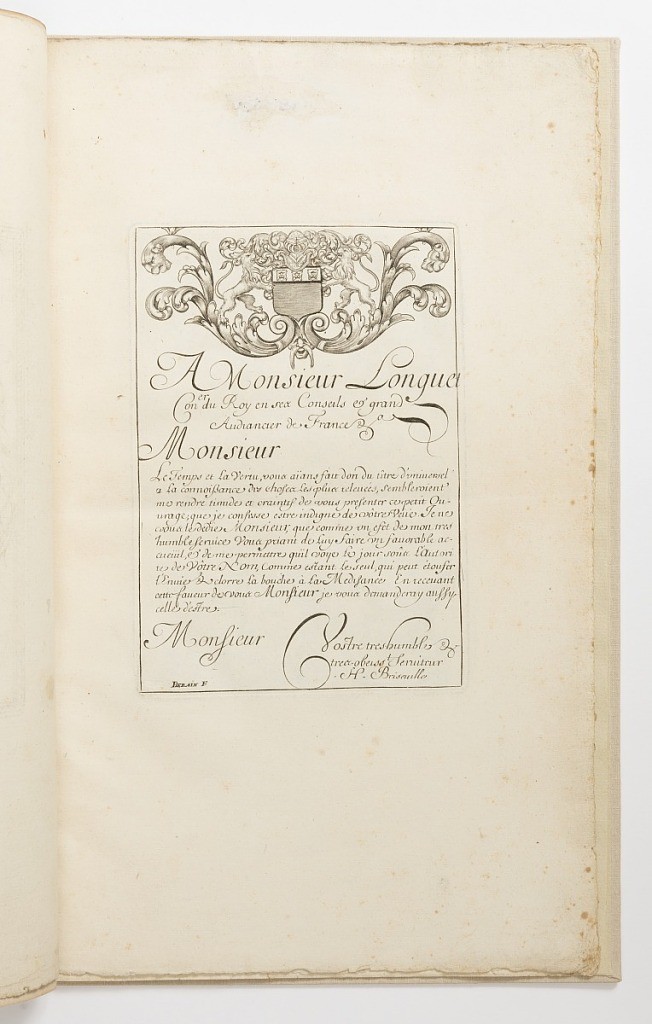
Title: Dedication page, from Diverses pièces de serruriers (Various Designs for Locksmiths)
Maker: Hugues Brisville, French, active ca. 1663
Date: after 1662
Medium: Engraving on laid paper
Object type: Print
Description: Dedication page printed in black. Above the text is the Longuet  coat-of-arms flanked on either side by a lion and an acanthus leaf. On top of the coat of arms is a frieze decorated with a piece of armor that is surrounded by foliage, and below the arms is a grotesque head. Dedication is to Monsieur Longuet, king's councilor.